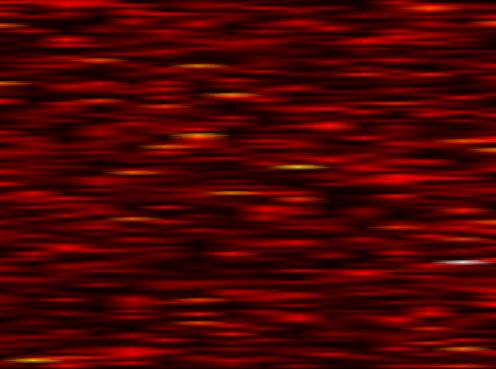
Label: OFDM